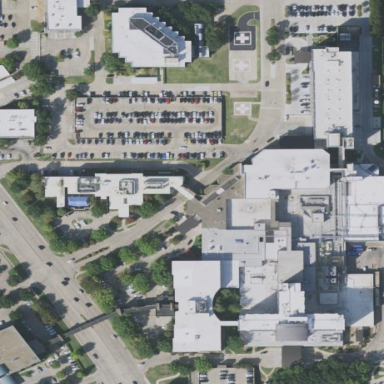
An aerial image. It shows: Healthcare facility identified as hospital.